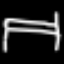
Label: bed